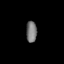
Tissue: prostate
Cell type: T cells
Senescence score: 0.3245
Nuclear area (px): 220
Mean DAPI intensity: 120.227